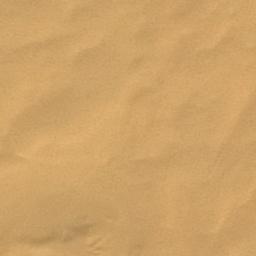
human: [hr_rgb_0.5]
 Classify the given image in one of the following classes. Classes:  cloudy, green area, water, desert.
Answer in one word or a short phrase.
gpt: desert